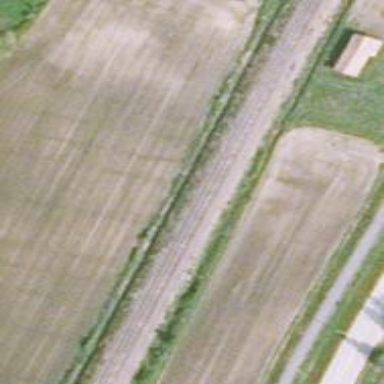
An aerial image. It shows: Rail track of class B1.